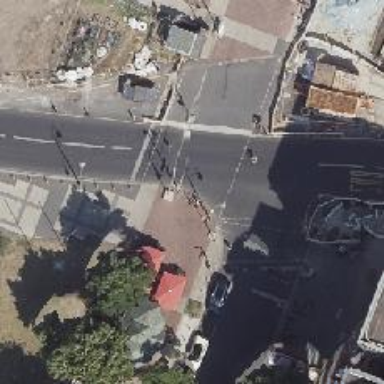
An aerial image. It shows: Asphalt footway with crossing equipped with traffic signals.